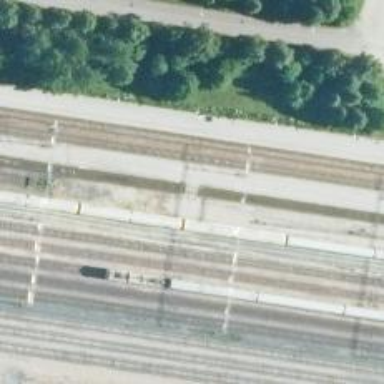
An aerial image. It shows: Railway crossing with saltire markings.